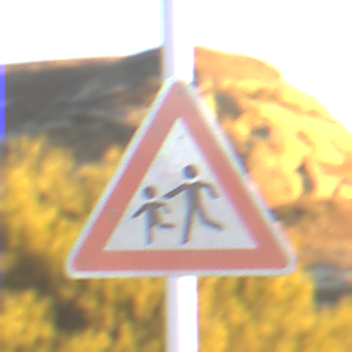
Verkehrszeichen: KinderRechts
Umgebung: Outdoor, Nature
Tageszeit: SunriseSunset
Wetter: Clear
Licht: Natural
Jahreszeit: NotSpecified
Kontrast: HighContrast